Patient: sex F, age 57
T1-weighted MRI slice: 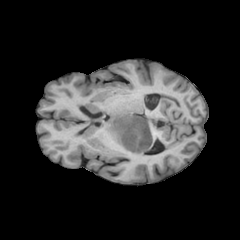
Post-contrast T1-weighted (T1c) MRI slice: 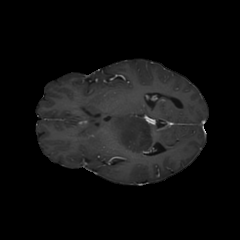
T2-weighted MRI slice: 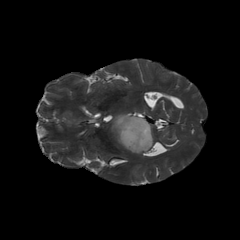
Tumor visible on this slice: yes
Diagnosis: Astrocytoma, IDH-wildtype
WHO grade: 3